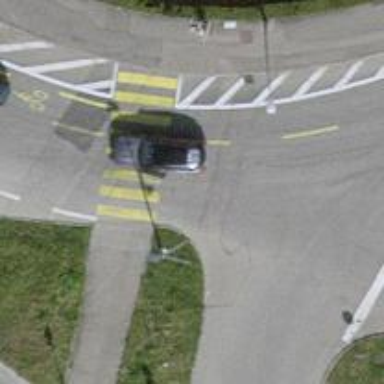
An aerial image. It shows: Marked zebra crossing with distinct zebra markings.